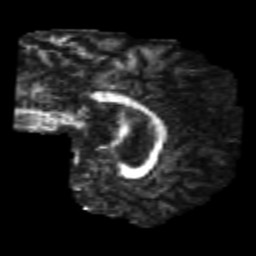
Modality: FA
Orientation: sagittal
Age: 20
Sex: male
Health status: healthy
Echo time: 0.074 s